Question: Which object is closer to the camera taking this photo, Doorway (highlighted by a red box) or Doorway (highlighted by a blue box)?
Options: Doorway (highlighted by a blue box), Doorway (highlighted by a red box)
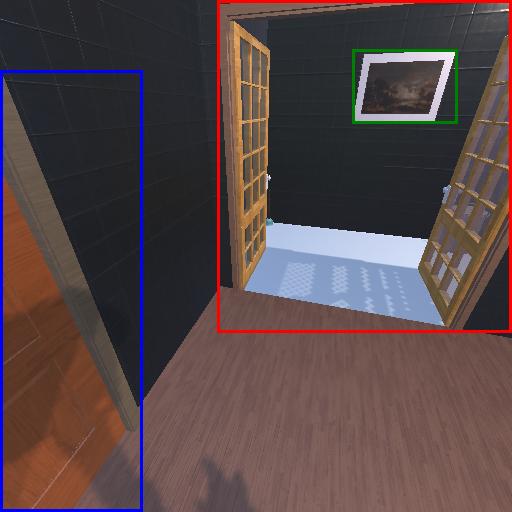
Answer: Doorway (highlighted by a blue box)